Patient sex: F
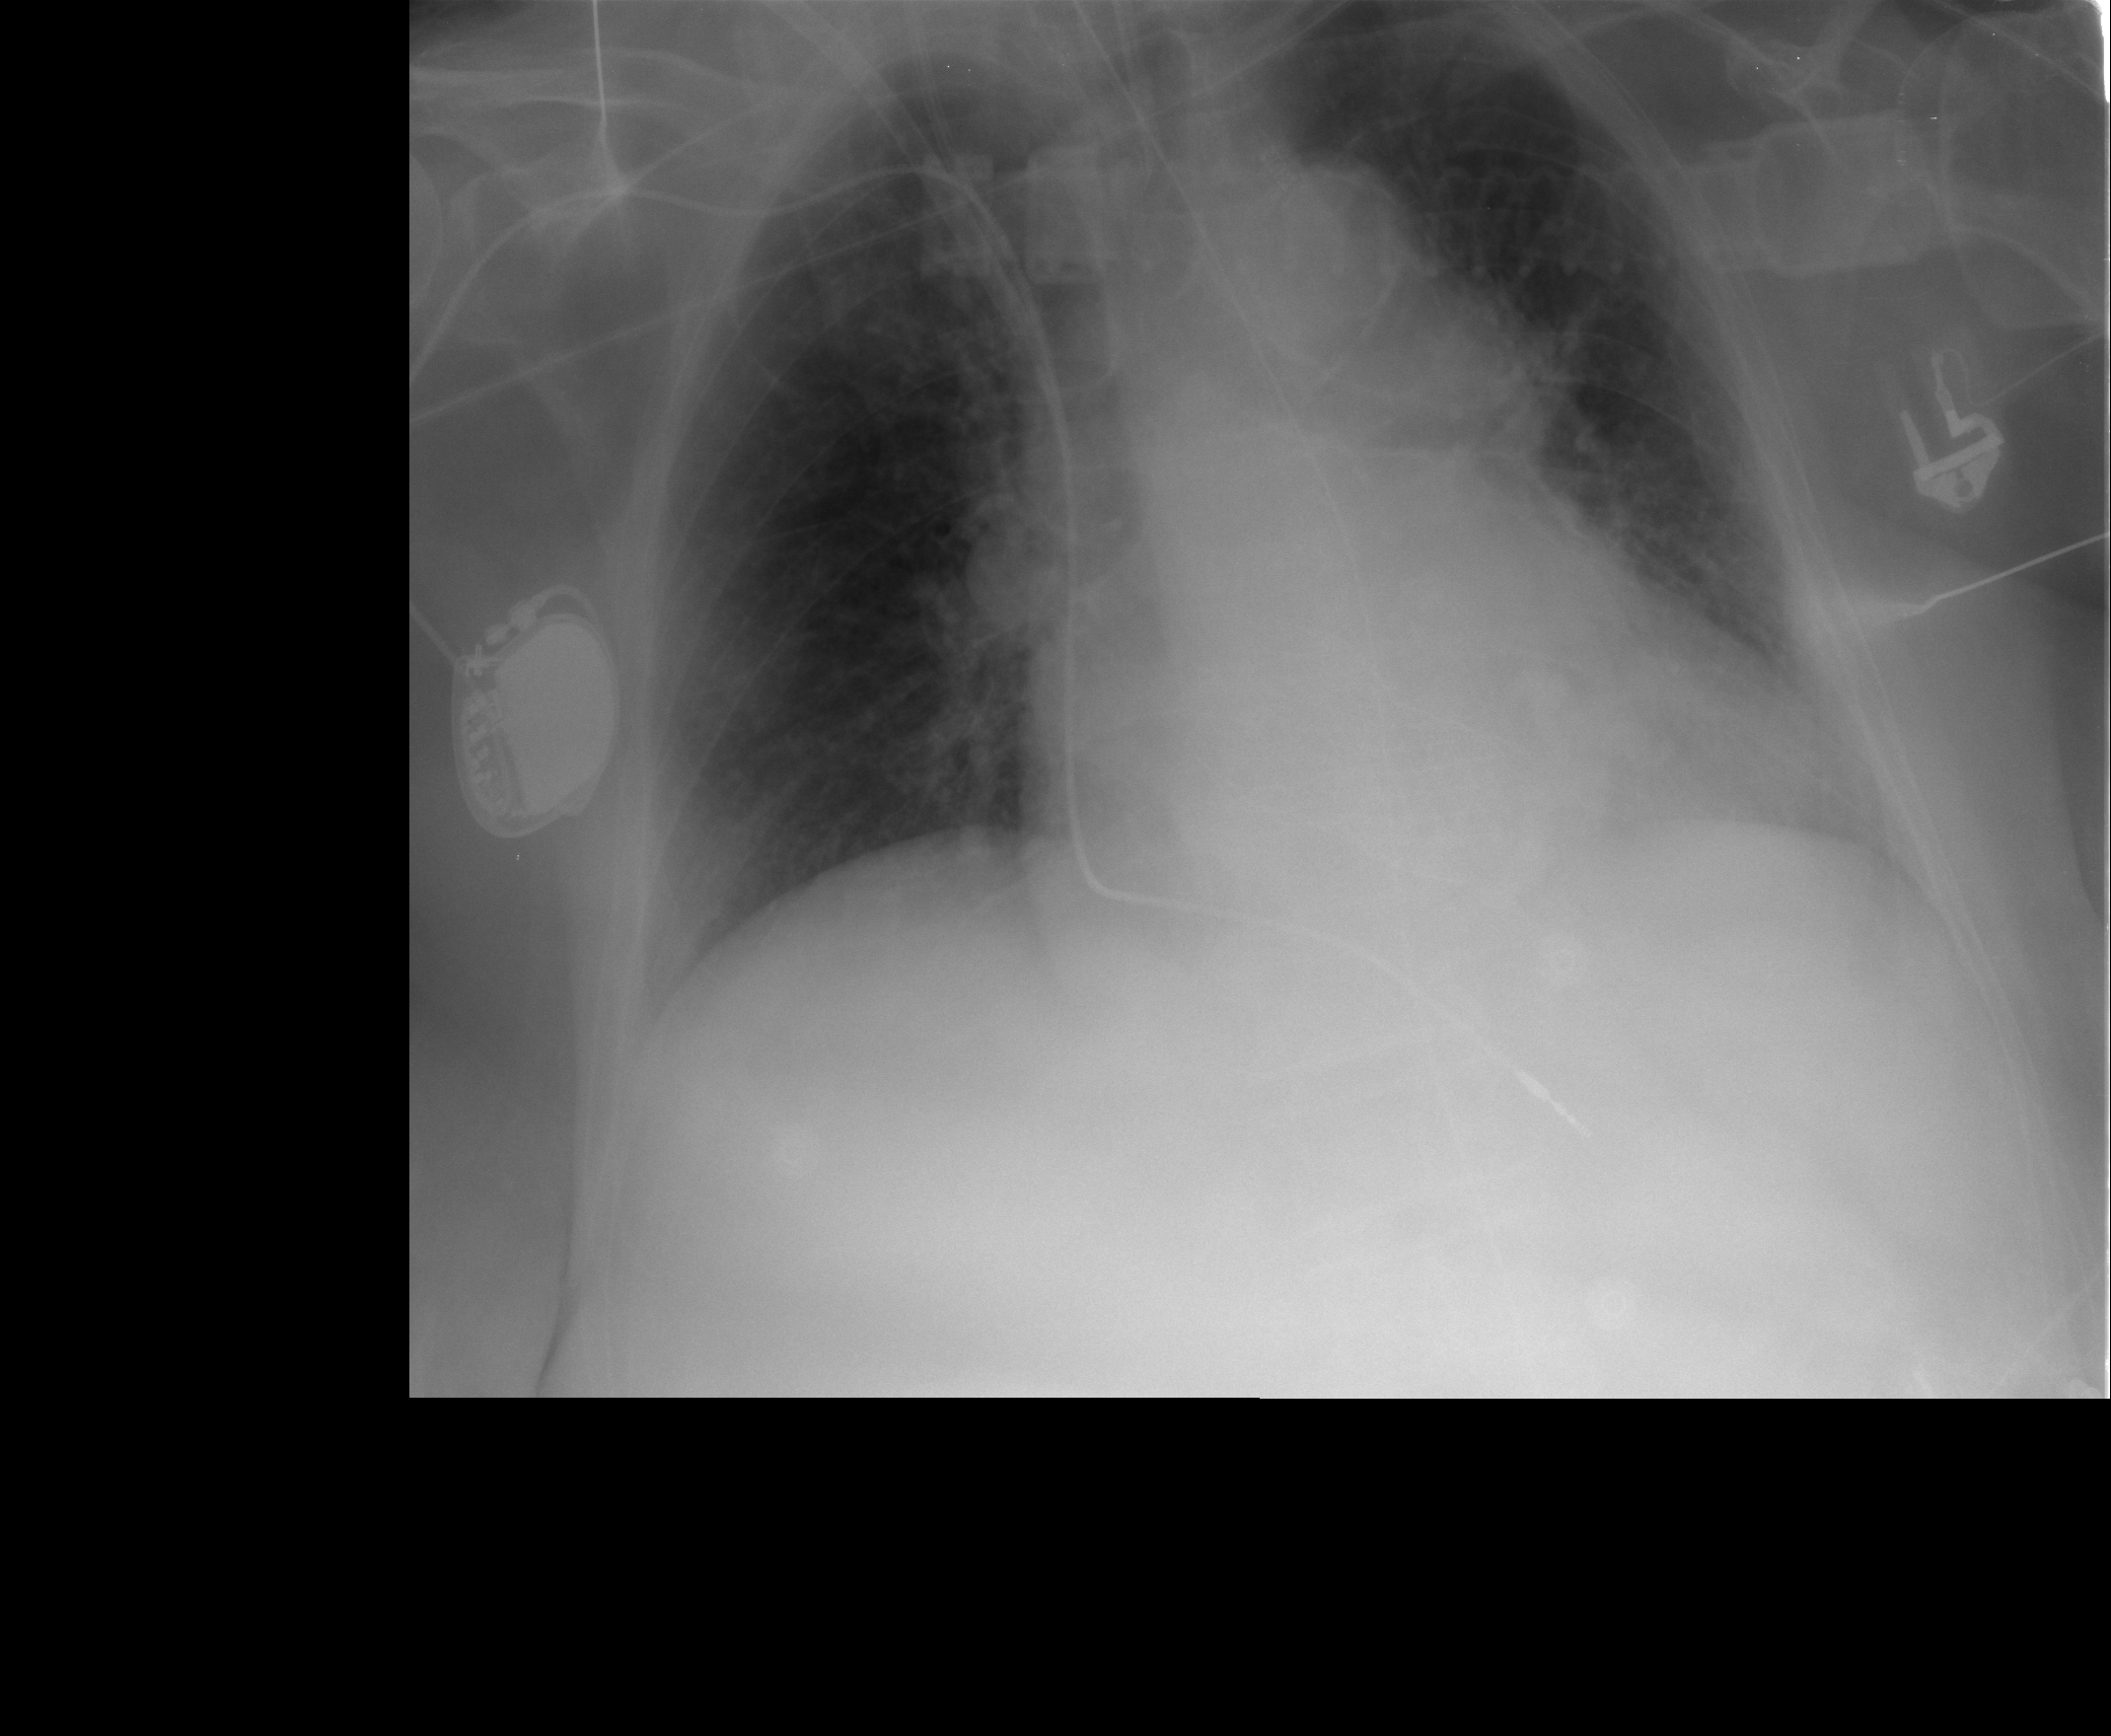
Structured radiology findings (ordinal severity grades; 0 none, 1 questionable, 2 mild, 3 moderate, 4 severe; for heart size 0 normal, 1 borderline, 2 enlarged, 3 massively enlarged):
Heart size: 2
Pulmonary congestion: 2
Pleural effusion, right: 0
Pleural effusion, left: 0
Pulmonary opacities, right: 0
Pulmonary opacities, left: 0
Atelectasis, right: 2
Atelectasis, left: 2